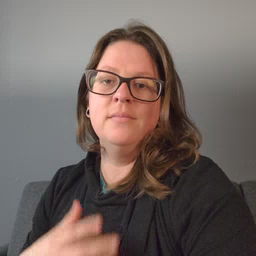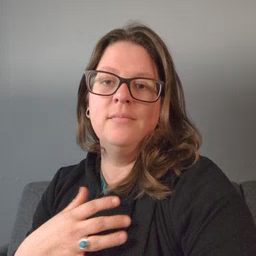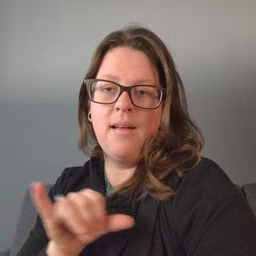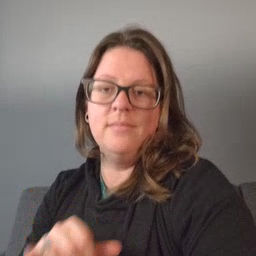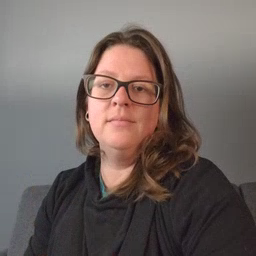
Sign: like